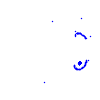
Particle: pion